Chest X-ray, AP view. Patient: 75 years old, sex F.
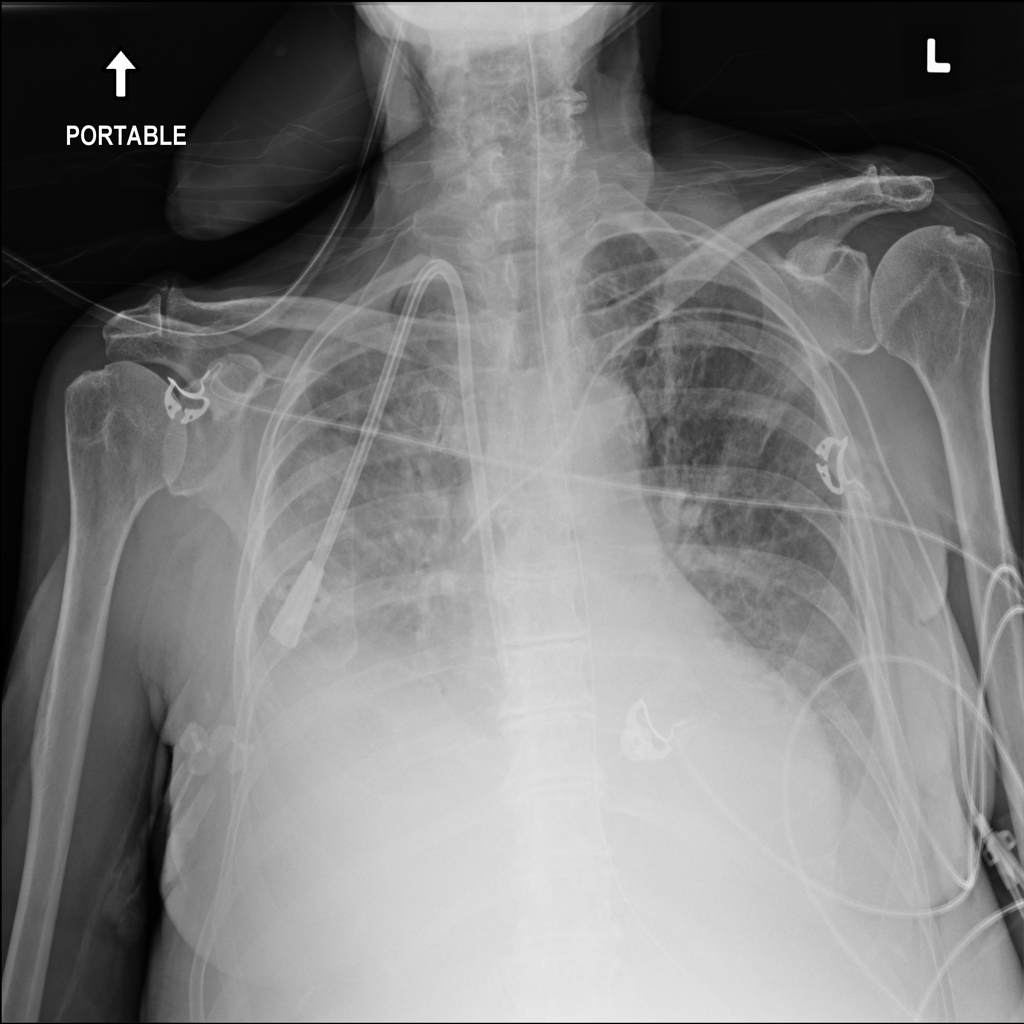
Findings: No Finding